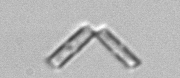
Label: Thalassionema